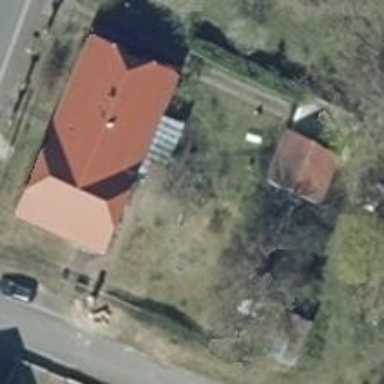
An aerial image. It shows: House with multiple building parts.